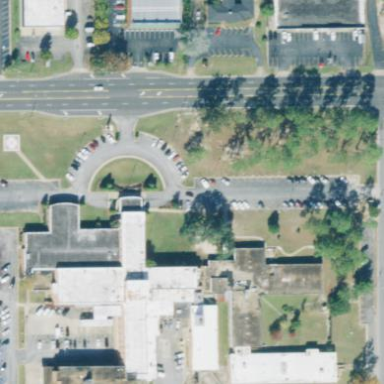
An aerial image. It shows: Healthcare facility identified as hospital.